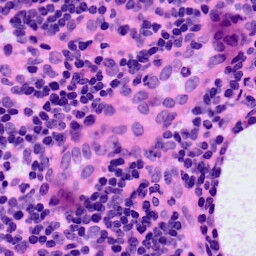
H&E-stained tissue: LymphNode